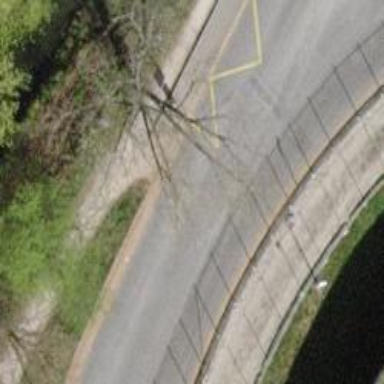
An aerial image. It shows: Footway with fine gravel surface.